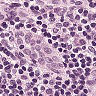
Metastatic tissue present: no